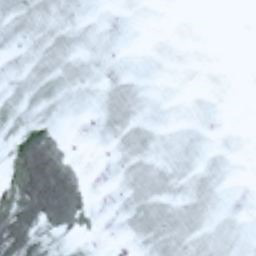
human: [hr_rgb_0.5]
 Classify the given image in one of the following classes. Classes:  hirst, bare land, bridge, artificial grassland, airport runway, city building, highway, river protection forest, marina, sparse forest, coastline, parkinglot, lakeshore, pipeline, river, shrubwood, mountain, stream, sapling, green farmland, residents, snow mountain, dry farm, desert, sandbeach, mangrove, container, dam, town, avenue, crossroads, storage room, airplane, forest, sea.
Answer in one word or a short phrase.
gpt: snow mountain